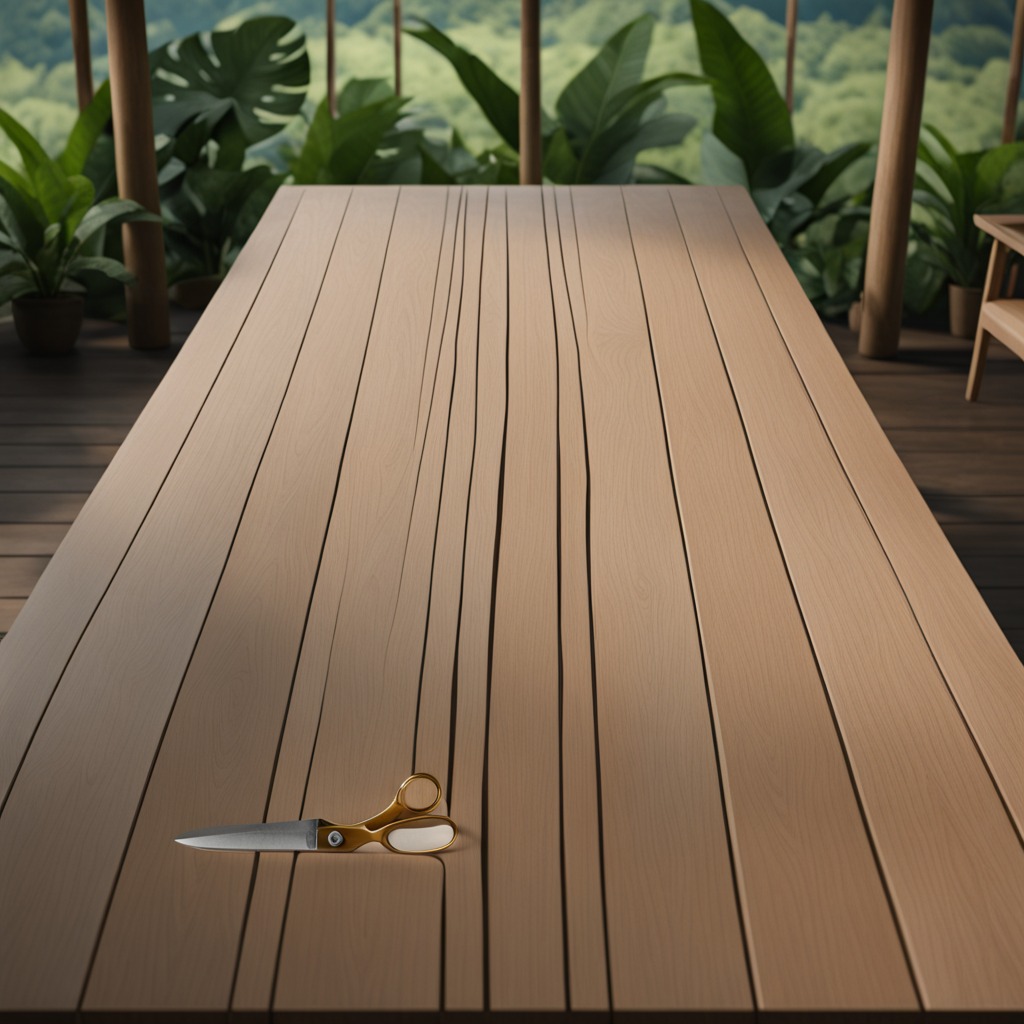
A scissor lies on the wooden table.